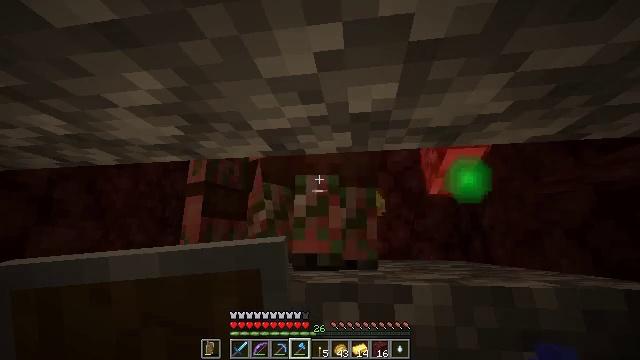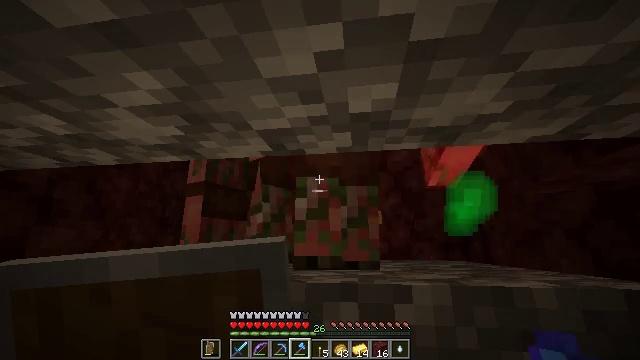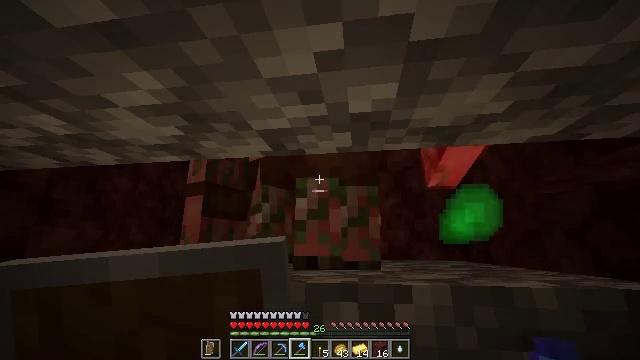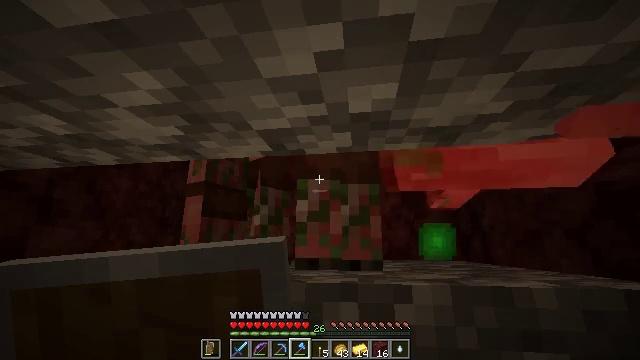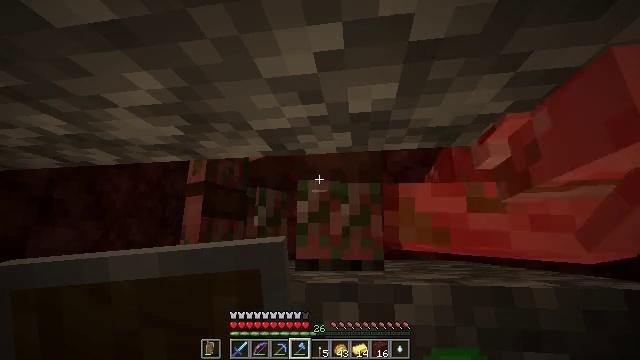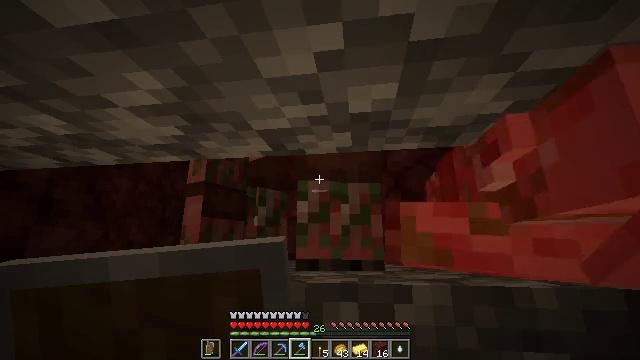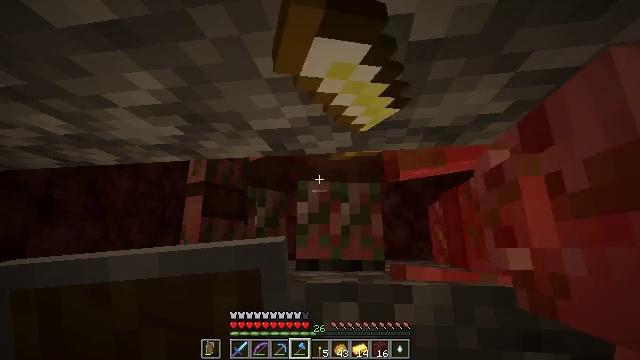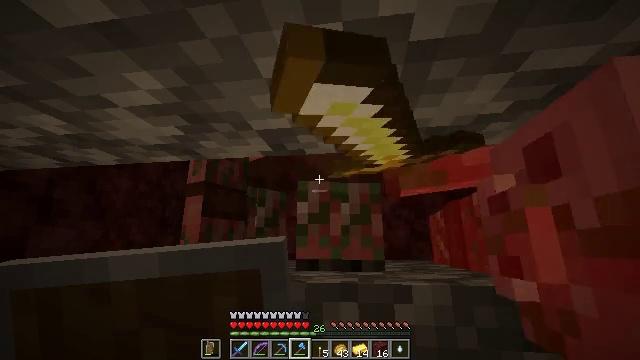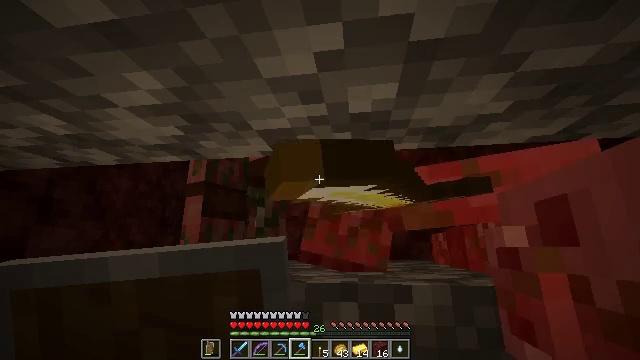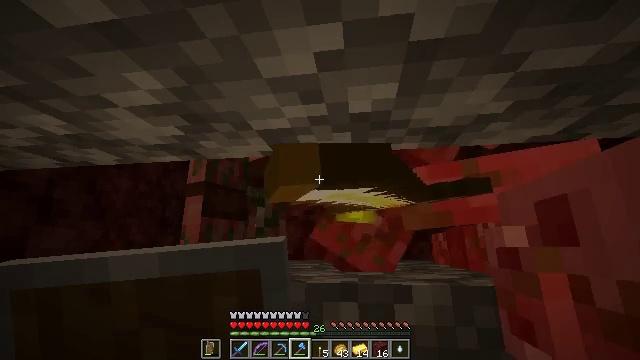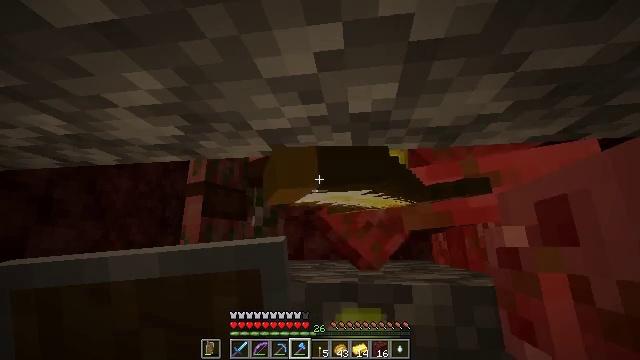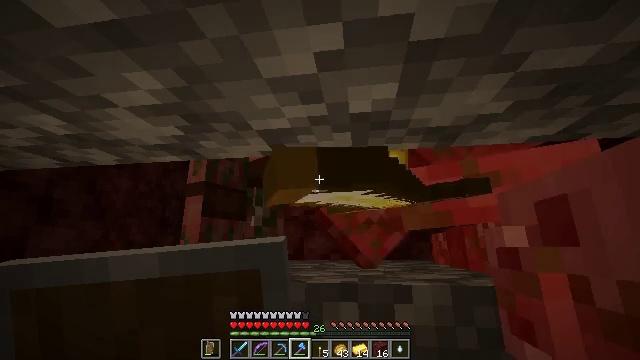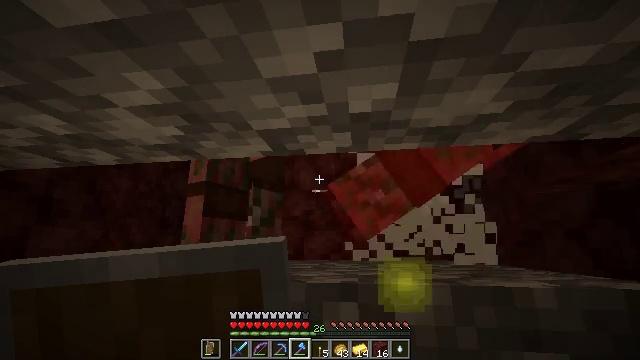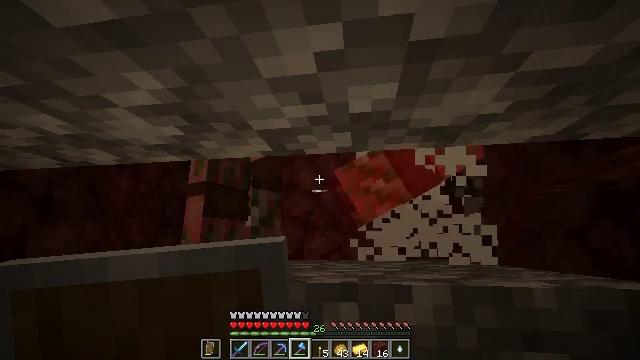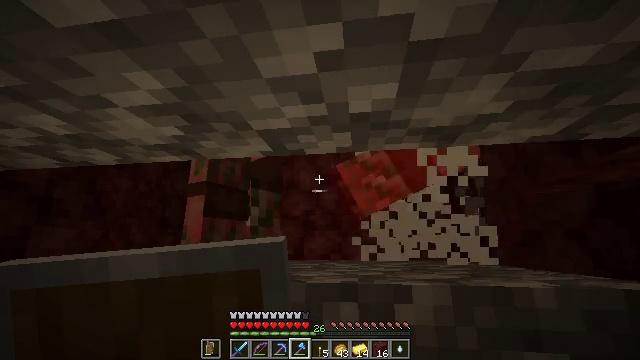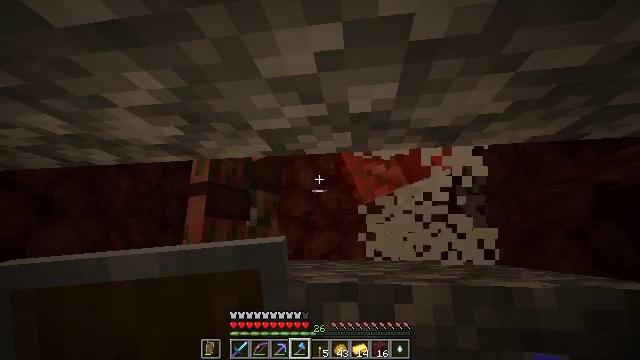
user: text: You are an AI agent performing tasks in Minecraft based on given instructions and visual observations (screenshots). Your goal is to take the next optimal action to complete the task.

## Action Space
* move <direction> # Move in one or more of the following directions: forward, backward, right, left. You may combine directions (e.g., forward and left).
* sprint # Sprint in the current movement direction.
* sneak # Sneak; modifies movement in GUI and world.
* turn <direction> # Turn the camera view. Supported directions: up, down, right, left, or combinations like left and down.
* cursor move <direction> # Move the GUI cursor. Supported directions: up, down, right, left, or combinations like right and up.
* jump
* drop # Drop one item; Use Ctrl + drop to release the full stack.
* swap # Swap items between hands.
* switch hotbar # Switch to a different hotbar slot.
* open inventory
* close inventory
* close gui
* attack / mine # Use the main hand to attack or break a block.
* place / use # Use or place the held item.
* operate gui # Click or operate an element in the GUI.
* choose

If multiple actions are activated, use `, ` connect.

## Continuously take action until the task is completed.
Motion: motion action
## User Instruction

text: Hunt the zombified piglin.
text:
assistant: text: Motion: no_op
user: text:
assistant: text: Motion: no_op
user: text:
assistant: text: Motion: attack / mine
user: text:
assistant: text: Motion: attack / mine
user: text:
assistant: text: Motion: attack / mine
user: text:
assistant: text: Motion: attack / mine
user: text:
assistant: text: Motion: attack / mine
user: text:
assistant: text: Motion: no_op
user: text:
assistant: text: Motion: no_op
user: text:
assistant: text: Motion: no_op
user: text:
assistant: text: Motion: no_op
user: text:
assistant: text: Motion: no_op
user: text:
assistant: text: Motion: no_op
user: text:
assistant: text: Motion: no_op
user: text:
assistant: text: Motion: no_op
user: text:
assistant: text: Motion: turn left
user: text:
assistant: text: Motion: turn left
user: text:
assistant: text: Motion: turn left
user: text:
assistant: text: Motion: turn left
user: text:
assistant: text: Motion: attack / mine
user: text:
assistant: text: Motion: attack / mine
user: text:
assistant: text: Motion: attack / mine
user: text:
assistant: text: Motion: attack / mine
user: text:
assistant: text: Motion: attack / mine
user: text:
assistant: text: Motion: no_op
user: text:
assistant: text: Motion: no_op
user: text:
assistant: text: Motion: no_op
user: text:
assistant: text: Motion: no_op
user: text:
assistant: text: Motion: no_op
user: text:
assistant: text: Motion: no_op